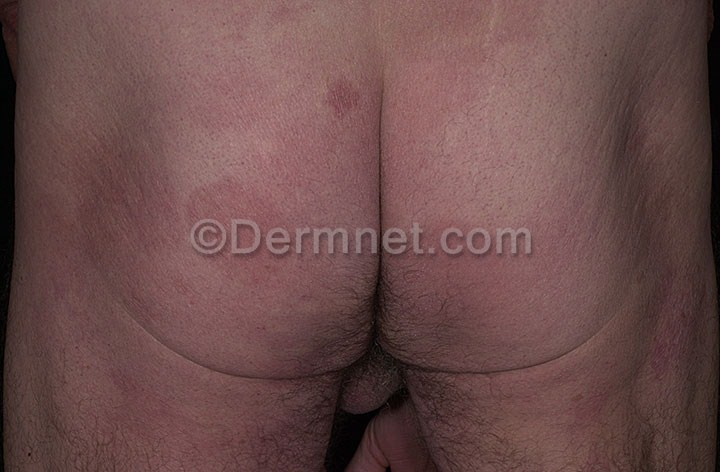
Disease: Actinic Keratosis Basal Cell Carcinoma and other Malignant Lesions